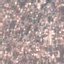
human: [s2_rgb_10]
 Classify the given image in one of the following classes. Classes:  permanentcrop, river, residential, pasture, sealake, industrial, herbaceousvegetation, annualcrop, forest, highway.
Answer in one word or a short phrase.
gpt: Residential